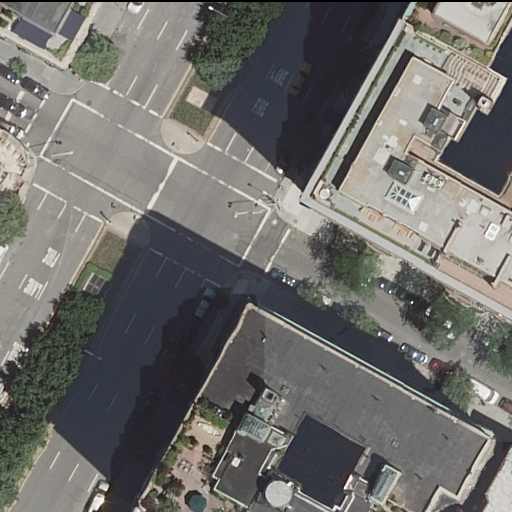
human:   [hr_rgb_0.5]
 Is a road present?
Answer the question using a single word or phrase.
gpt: yes

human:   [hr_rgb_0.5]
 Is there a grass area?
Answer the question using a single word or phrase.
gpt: no

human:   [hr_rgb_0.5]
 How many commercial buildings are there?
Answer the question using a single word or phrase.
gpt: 0

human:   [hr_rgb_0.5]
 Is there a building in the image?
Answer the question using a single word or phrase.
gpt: yes

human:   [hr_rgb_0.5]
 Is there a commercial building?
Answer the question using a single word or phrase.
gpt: no

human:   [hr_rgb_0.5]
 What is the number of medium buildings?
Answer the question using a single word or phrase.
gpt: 1

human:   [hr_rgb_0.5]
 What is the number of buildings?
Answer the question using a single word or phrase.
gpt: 7

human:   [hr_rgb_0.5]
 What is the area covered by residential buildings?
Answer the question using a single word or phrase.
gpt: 4613m2

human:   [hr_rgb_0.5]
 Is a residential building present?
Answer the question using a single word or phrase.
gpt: yes

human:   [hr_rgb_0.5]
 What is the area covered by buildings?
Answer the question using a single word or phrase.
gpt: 4613m2

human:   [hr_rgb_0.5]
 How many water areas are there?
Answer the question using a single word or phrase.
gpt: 0

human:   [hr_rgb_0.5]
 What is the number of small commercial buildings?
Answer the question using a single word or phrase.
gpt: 0

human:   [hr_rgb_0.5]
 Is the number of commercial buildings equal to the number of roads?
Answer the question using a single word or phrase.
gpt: no

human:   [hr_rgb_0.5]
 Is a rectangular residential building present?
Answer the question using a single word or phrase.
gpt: yes

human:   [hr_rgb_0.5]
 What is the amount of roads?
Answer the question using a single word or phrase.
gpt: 3

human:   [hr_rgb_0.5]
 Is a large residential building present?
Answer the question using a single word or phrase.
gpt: yes

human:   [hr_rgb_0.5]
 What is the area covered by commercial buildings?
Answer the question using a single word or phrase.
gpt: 0m2

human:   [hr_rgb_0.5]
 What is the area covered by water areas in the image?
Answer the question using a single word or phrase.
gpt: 0m2

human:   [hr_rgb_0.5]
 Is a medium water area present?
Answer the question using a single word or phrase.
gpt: no

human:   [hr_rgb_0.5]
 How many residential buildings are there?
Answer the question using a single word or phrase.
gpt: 7

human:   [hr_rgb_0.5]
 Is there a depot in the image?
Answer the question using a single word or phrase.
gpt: no

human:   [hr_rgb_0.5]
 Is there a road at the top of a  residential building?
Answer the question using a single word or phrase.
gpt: yes

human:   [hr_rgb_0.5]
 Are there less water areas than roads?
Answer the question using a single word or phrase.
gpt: yes

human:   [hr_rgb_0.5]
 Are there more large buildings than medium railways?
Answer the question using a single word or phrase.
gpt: yes

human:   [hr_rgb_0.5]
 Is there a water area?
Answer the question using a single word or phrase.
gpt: no

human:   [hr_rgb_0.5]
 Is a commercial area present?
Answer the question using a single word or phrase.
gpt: no

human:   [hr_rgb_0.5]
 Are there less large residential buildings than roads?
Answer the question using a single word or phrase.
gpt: no

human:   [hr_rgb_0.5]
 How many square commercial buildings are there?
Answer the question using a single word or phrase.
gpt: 0

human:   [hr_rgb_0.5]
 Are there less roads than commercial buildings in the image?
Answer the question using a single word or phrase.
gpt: no

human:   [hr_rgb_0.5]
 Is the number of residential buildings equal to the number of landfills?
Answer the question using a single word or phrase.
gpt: no

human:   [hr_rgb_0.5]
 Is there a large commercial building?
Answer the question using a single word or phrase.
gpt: no

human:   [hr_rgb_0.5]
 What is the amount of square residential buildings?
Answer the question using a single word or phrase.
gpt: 0

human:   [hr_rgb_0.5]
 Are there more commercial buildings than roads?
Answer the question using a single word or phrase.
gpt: no

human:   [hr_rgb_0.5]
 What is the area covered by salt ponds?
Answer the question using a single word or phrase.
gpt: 0m2

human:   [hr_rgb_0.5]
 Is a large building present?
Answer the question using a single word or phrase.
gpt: yes

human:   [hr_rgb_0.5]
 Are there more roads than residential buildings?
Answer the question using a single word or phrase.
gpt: no

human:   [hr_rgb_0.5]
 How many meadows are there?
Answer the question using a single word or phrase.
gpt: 0

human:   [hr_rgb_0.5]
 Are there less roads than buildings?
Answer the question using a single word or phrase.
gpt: yes

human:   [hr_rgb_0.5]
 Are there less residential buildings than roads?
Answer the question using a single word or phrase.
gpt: no

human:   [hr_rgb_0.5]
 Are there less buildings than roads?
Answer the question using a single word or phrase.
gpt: no

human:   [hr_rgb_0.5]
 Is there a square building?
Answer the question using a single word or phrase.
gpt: no

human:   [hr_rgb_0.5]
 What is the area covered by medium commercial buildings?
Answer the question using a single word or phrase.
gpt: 0m2

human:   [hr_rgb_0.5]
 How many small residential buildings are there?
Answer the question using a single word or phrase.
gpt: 3

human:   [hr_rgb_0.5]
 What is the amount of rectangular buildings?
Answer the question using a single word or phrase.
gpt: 4

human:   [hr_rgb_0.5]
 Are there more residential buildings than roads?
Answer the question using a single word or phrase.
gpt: yes

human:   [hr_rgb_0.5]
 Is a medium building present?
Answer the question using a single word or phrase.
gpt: yes

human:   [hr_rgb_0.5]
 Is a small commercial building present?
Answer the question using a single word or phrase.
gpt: no

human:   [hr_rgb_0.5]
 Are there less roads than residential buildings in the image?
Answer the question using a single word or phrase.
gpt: yes

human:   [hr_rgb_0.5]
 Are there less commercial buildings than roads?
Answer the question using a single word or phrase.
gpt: yes

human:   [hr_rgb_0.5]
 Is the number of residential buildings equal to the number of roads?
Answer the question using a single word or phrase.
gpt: no

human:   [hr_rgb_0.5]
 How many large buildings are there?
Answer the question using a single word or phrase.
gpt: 3

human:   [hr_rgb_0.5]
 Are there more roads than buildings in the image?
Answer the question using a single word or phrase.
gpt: no

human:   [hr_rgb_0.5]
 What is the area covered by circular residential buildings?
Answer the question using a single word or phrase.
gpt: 0m2

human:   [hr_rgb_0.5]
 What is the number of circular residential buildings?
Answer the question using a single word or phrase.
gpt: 0

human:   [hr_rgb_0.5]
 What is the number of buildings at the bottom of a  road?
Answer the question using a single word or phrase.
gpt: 3

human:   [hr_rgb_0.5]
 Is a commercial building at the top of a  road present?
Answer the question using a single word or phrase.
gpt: no

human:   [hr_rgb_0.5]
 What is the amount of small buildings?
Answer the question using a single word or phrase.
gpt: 3

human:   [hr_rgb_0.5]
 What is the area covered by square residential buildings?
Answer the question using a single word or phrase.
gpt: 0m2

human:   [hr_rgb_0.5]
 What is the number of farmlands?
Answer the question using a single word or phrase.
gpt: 0

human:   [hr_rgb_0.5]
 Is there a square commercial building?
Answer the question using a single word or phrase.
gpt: no

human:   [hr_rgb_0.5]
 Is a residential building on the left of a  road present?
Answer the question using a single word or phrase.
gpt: yes

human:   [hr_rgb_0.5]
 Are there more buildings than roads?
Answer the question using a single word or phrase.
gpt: yes

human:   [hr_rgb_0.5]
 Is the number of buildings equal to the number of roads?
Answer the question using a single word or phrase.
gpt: no

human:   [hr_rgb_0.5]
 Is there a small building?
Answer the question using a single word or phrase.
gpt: yes